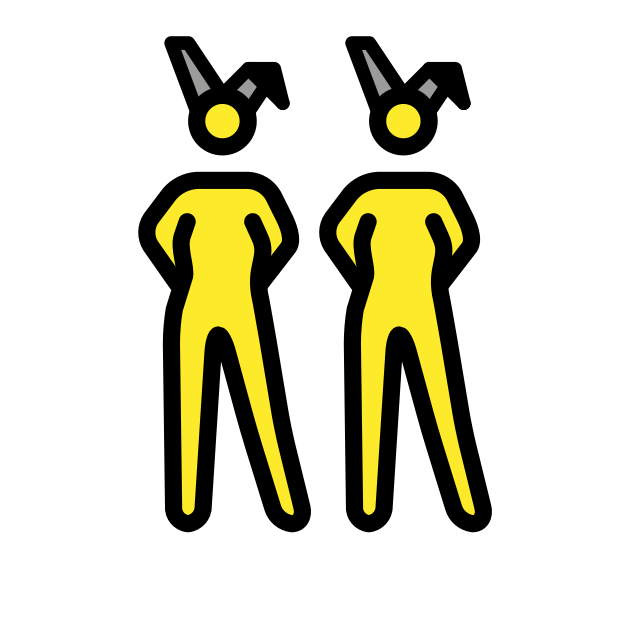
women with bunny ears